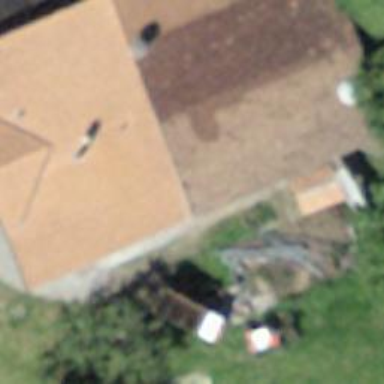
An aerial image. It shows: Farm building.